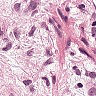
Metastatic tissue present: yes